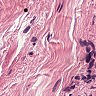
Metastatic tissue present: no